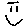
Label: smiley face